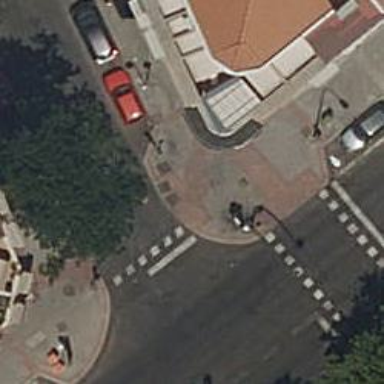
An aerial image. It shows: Road crossing with traffic signals.